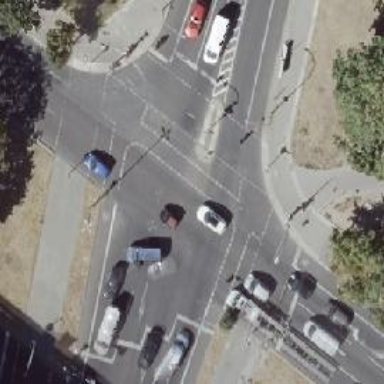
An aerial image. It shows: Secondary road with asphalt surface. There are separate sidewalks on both sides and exclusive lanes for cyclists on both sides as well.